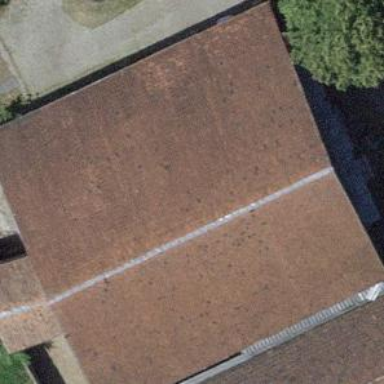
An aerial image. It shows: Rural barn.